Question: I am getting as an input 4 points.
p1=(x1, y1), p2=(x2, y2), p3=(x3, y3), p4=(x4, y4).
Now I have calculated the distances between p1p2, p2p3, p3p4 and p4p1.
How do I calculate the angle between p1p2 and p2p3 ? which is the angle p2. (shown in image link below);

I tried this
'''
acos((p1p2)^2 + (p2p3)^2 - (p1p3)^2)/(2*p1p2*p2p3))*(180/pi)
'''
But this is not accurate, I want to sum 4 angles and check if they sum to 360. And this way I'll never get an irrational number.
Any help please ?
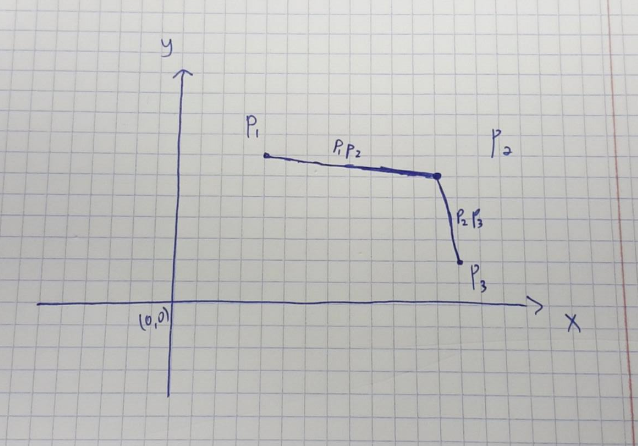
Answer: To get the angle between two vectors, you simply use their inner product:
'''
v1 = p1-p2;
v2 = p3-p2;
'''
Normalize to unit vectors and take inner product:
'''
n1 = v1/norm(v1);
n2 = v2/norm(v2);
cos_p2 = dot(n1,n2);
'''
And the resulting angle is
'''
acos(cos_p2)
'''